Question: I try to change the value of LAST_NUMBER in a sequence in sql developer v4 using the graphical interface only. When I click the edit icon next to the value I am unable to change the field. What I see is following:

My question is: is there a way to edit the value inline using only the graphical interface?
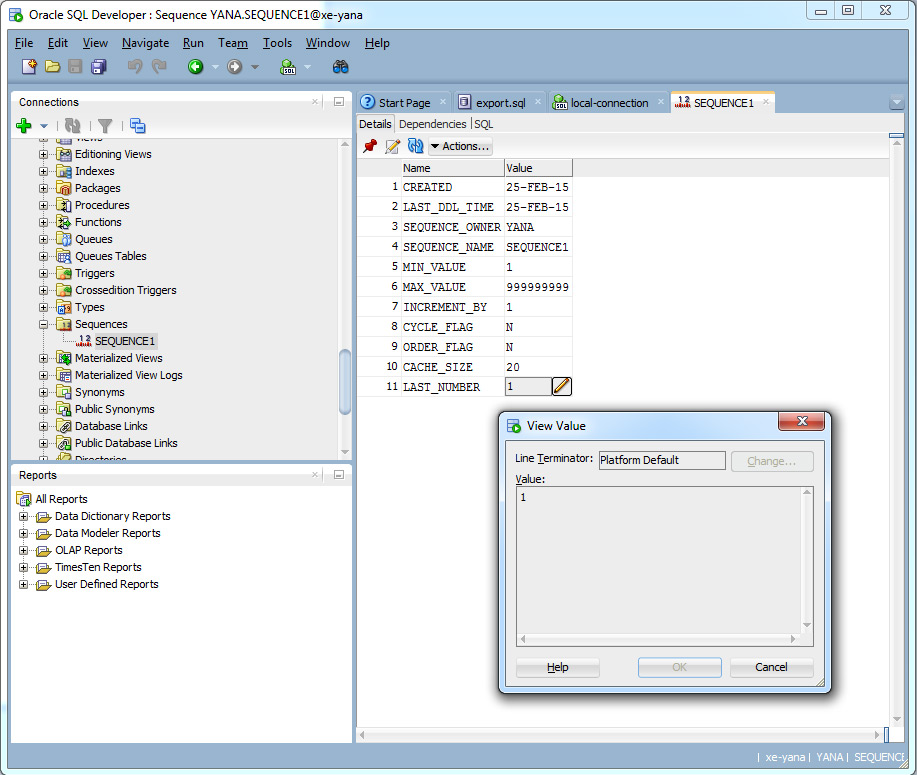
Answer: You can't change 'LAST_NUMBER', it's the database's internal record of the <URL> change anything in the data dictionary.
If you want to reset the sequence to 1 then you can change the increment to a negative value (equal to the current value) and call nextval, then change the increment back to 1; or drop and recreate the sequence; or from 12c you can explicitly <URL>.
You could do some of that from the SQL Developer object viewer, but not in one step. You can change the increment by clicking on the edit button right under the 'details' tab, but would then have to call nextval somewhere else before changing back. And you could drop the sequence from the 'actions' drop-down, but then you'd need to recreate it as a separate action.